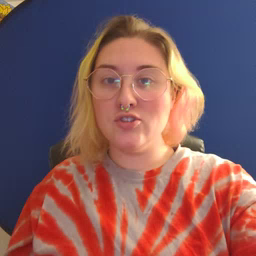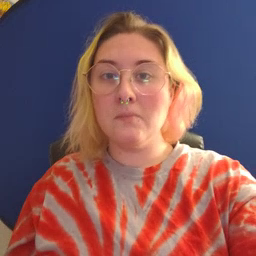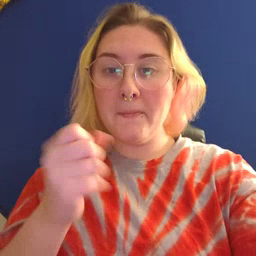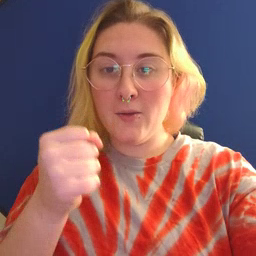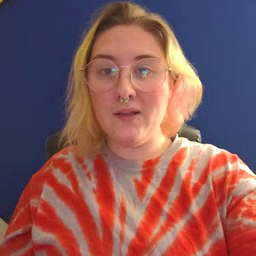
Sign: milk